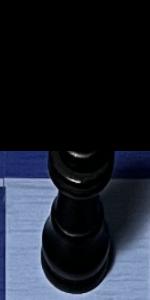
Label: King_Black